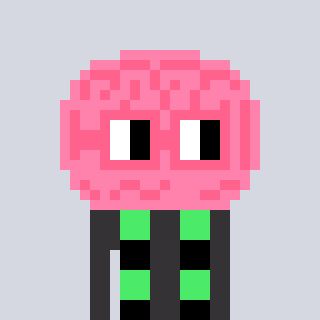
a pixel art character with square pink glasses, a brain-shaped head and a grayscale-colored body on a cool background